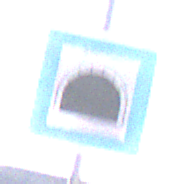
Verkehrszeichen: Tunnel
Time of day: MorningAfternoon
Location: Outdoor (Nature)
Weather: PartlyCloudy
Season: NotSpecified
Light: Natural